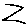
Label: zigzag